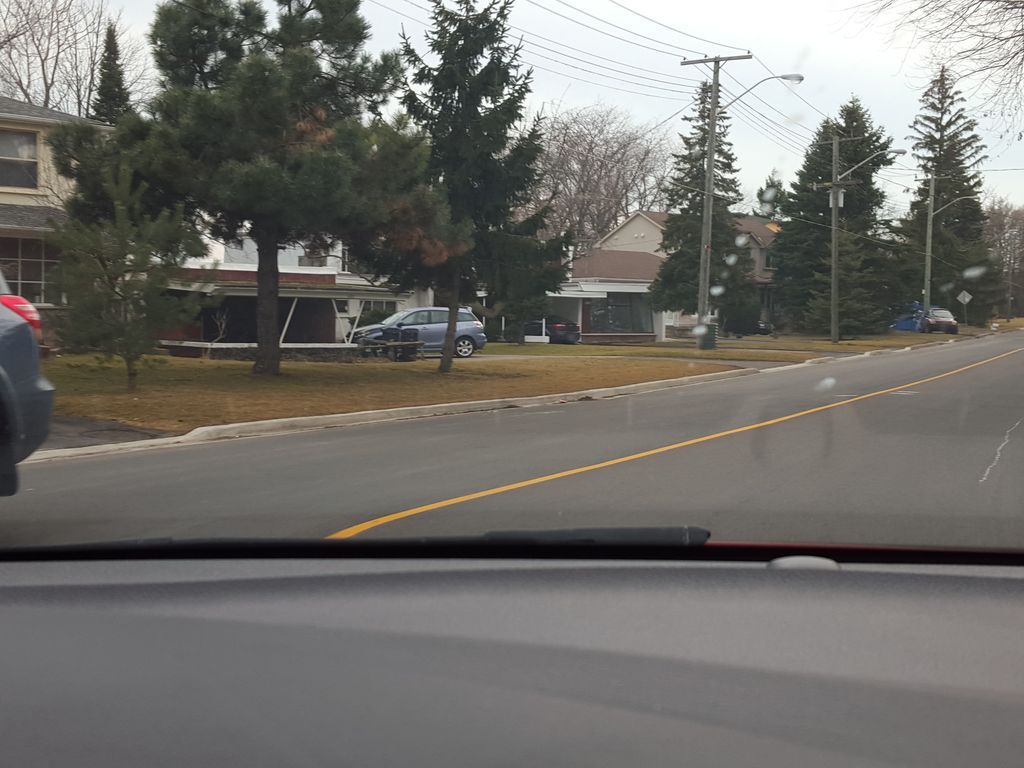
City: toronto